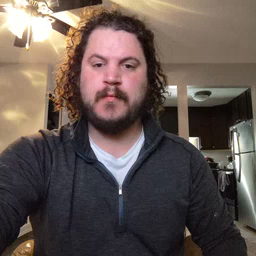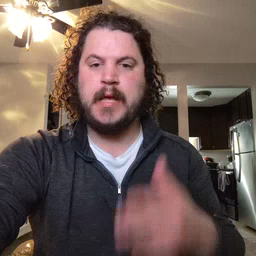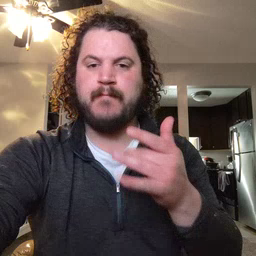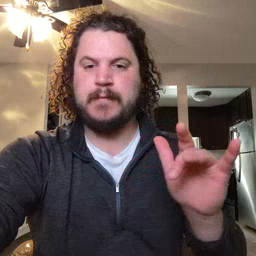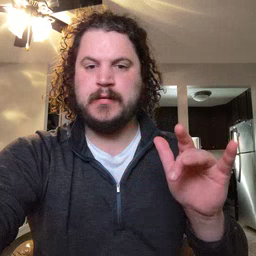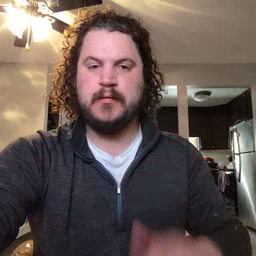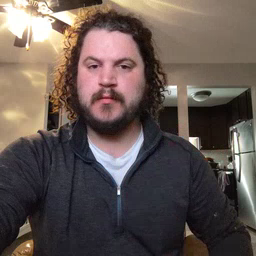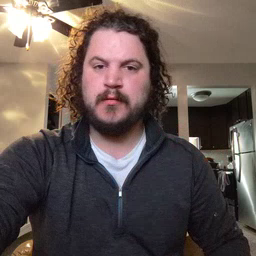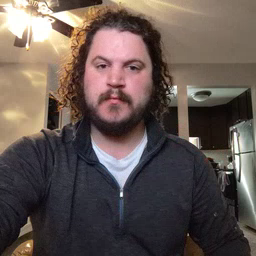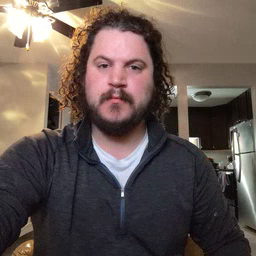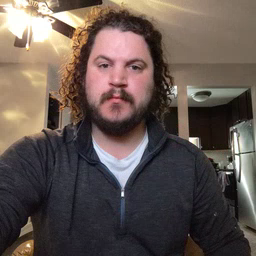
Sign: empty